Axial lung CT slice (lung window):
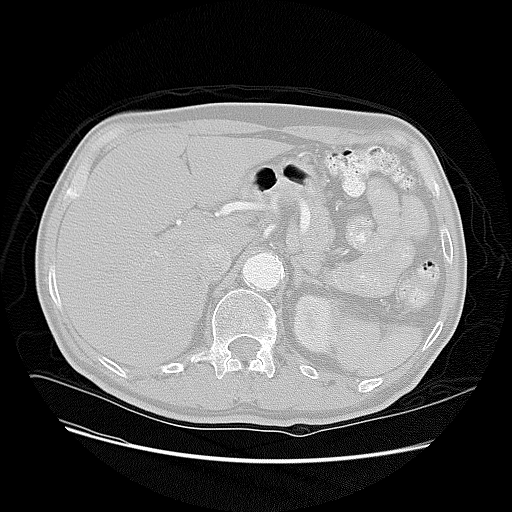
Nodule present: no